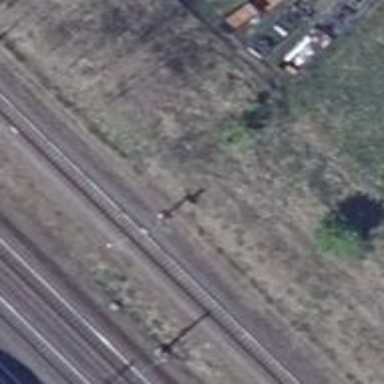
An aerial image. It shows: Railway signal.